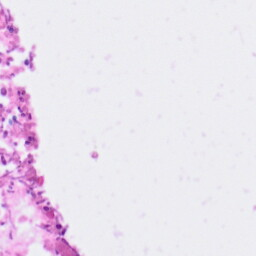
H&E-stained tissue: Pancreatic